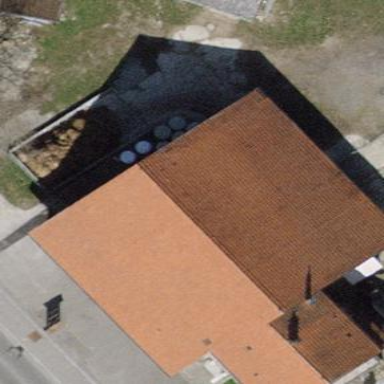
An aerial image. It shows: Farm building.